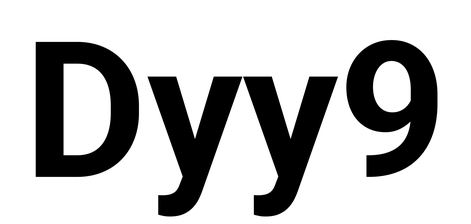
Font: Roboto_Bold